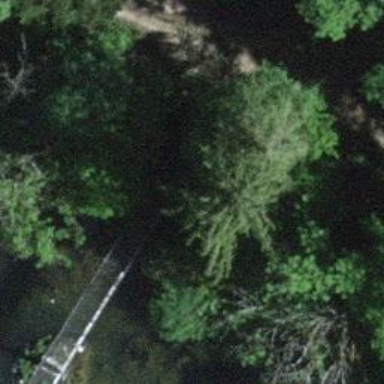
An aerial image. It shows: Metal-surfaced path bridge.